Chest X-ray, AP view. Patient: 22 years old, sex M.
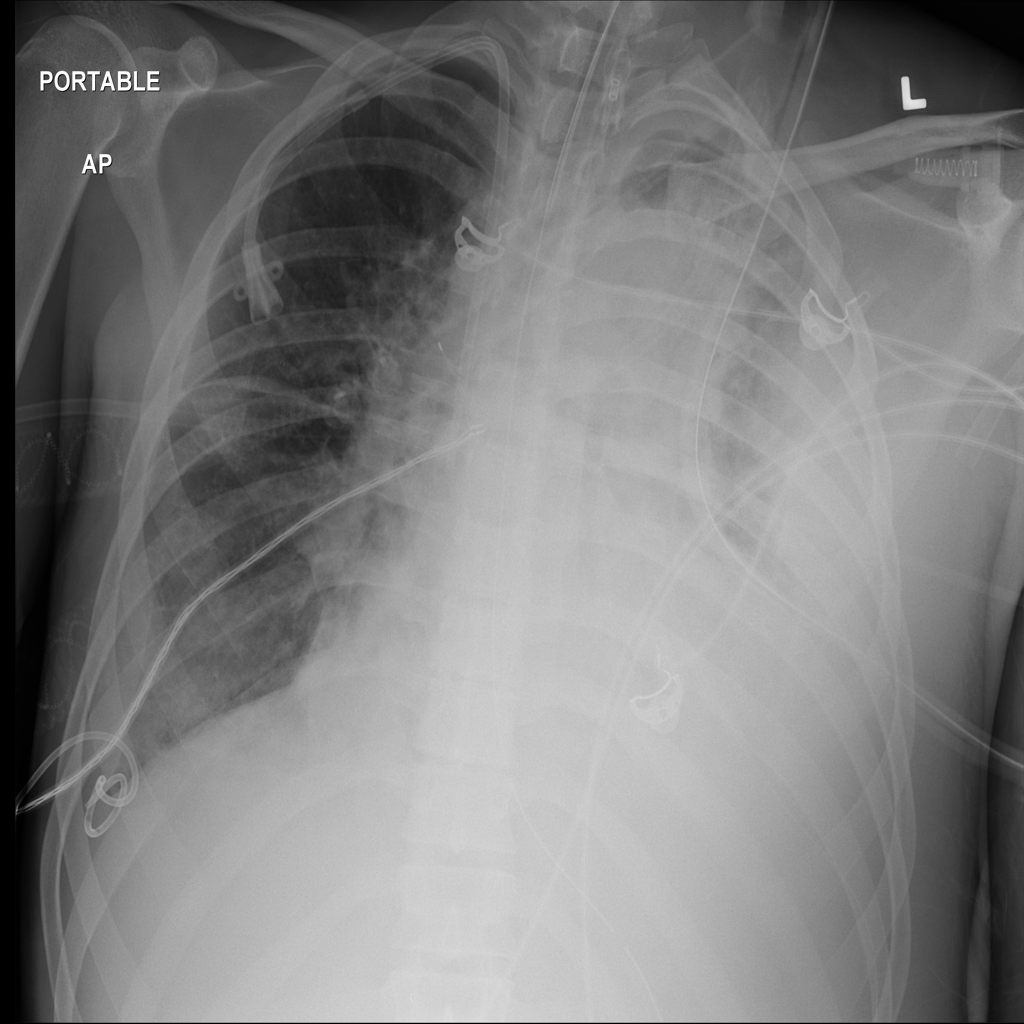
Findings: Effusion, Pleural_Thickening